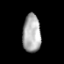
Tissue: prostate
Cell type: T cells
Senescence score: 0.7685
Nuclear area (px): 674
Mean DAPI intensity: 173.696